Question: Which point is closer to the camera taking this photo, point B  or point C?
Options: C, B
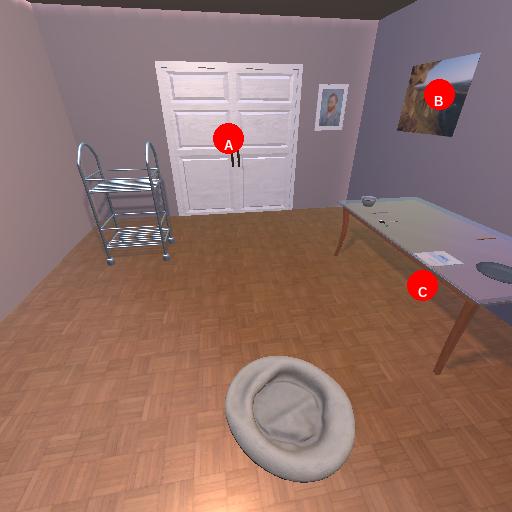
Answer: C